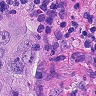
Metastatic tissue present: yes